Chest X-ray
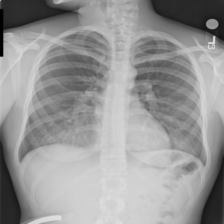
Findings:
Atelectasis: negative
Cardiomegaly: negative
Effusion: negative
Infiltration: negative
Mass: negative
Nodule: negative
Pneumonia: negative
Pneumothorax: negative
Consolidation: negative
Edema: negative
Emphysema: negative
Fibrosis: negative
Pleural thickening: negative
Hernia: negative